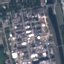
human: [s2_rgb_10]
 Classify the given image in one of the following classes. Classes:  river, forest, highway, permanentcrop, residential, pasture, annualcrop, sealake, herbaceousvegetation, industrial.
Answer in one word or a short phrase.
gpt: Industrial